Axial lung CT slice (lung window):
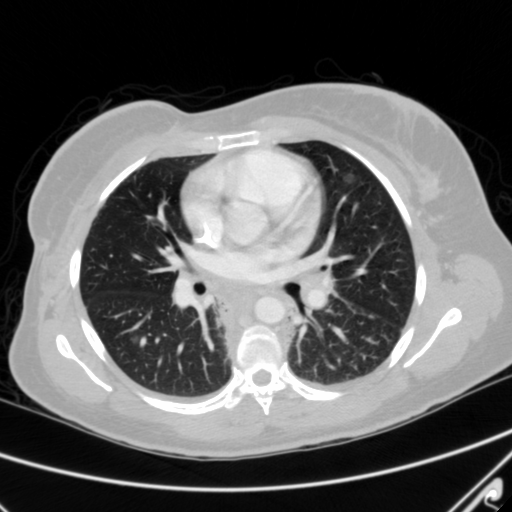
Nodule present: yes
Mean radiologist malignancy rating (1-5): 3.4